Question: I'm trying to do a very basic map plot with ggplot2. I can't find why the colored polygons would not display. It seems that my code is no different from what I can find on the many tutorials and the questions already answered on this website. I think it could come from the way I prepare the data (see 100% reproducible example below).
'''
library(maptools)
library(sp)
library(ggplot2)
library(rgeos)
con <- url("http://biogeo.ucdavis.edu/data/gadm2/R/GHA_adm1.RData")
print(load(con))
close(con)
ghaDF<-as.data.frame(gadm)
ghaDF$prod <- c(12, 26, 12,22,0,11,4,5,4,4) # add values for the regions to be colored with
gadm@data$id = rownames(gadm@data) #create an id in the shapefile data
ghaMap <- fortify(gadm, region="id")
colnames(ghaDF[5])<-"id"
ghaMap <- merge(ghaMap, ghaDF)
m0 <- ggplot(data=ghaMap)
m1 <- m0 + geom_polygon(aes(x=long, y=lat, fill = prod, group=group))
+ scale_fill_gradient(low = "light green", high = "dark green")
m2 <- m1 + geom_path(aes(x=long, y=lat, group=group),color='gray')
+ coord_equal()
m2
'''

On the image above (the output of 'm2'), the regions should be colored according to the 'ghaMap$prod' variable. Any suggestions?
(R version 3.0.2 - Platform: x86_64-w64-mingw32/x64 (64-bit))
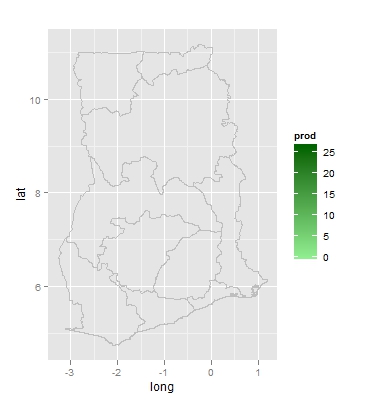
Answer: Your problem is very simple. Change
'''
colnames(ghaDF[5])<-"id"
'''
to
'''
colnames(ghaDF)[5]<-"id"
'''
and your code produces the map you want.
The first line above extracts column 5 of 'ghaDF' as a data frame with 1 column, sets that column name to '"id"', and discards it when the call to 'colnames(...)' completes.
The second line extracts the column names of 'ghaDF' as a character vector, and sets the 5th element of that vector to '"id"', which in effect changes the name of column 5 of 'ghaDF'.
Having said all this, your workflow is a bit tortured. For one thing you are merging all the columns of 'gadm@data' into 'ghaMap', which is unnecessary and extremely inefficient. The code below produces the same map:
'''
load(url("http://biogeo.ucdavis.edu/data/gadm2/R/GHA_adm1.RData"))
ghaMap <- fortify(gadm)
ghaDF <- data.frame(id=rownames(gadm@data),
prod=c(12,26,12,22,0,11,4,5,4,4))
ghaMap <- merge(ghaMap,ghaDF)
ggplot(ghaMap, aes(x=long,y=lat,group=group))+
geom_polygon(aes(fill=prod))+
geom_path(color="gray")+
scale_fill_gradient(low = "light green", high = "dark green")+
coord_map()
'''